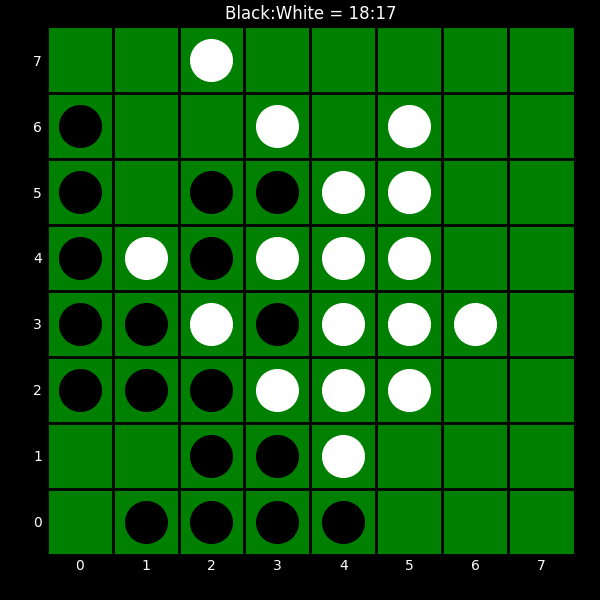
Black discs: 18
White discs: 17